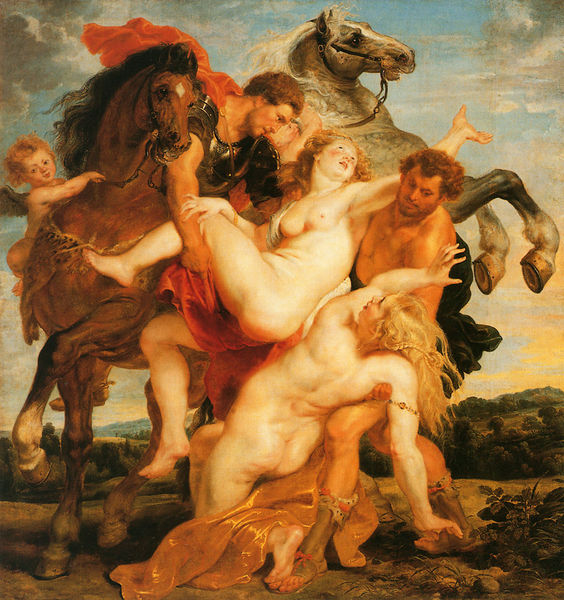
Titel: Raub der Töchter des Leukippos
Künstler: Peter Paul Rubens
Institution: München, Alte Pinakothek
Schlagwörter: akt, gemälde, haut, himmel, nackt, rubens, wolken, bäume, frauen, landschaft, braun, frau, männer, rot, tuch, blond, barock, hügel, natur, gewand, haare, tücher, pflanzen, renaissance, pferd, pferde, reiter, engel, putto, ölgemälde, gewalt, krieg, landscaft, raub, rüstung, schimmel, harnisch, fuchs, pfer, mythos, entführung, amor, gewnad, sabinerinnen, animalisch, pollux, kastor